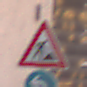
Verkehrszeichen: Arbeitsstelle
Zusatzzeichen unten: VorgeschriebeneFahrtrichtungLinks
Umgebung: Outdoor, Urban
Tageszeit: MorningAfternoon
Wetter: Clear
Licht: Natural
Jahreszeit: NotSpecified
Kontrast: MediumContrast